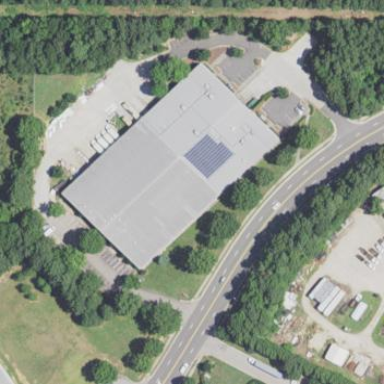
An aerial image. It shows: Commercial building.